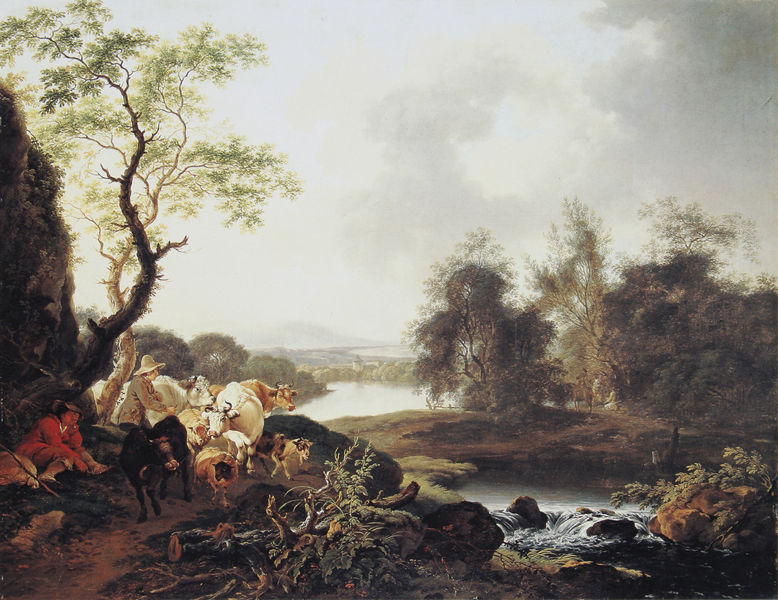
Titel: Flußlandschaft mit Wasserfall, rastendem Wanderer und Hirten mit Kühen, Schafen und Ziege sowie drei Reisenden
Künstler: Ferdinand Kobell
Standort: Mannheim
Institution: Reiß-Museum
Schlagwörter: baum, blau, blätter, dunkel, felsen, gemälde, gewitter, himmel, laub, mann, schatten, wasser, weiß, wolken, bäume, fluss, grün, landschaft, menschen, see, sitzen, teich, ufer, äste, braun, grau, hell, holz, hut, licht, männer, strasse, gras, hund, rot, tier, tiere, weg, wiese, wolke, malerei, mensch, stehen, stein, steine, bild, horn, öl, ast, bach, baumstamm, ebene, erde, ferne, horizont, hügel, kühe, natur, spiegelung, stamm, vieh, busch, büsche, gebüsch, gehen, gewässer, pfad, sonne, land, pflanze, pflanzen, tal, wald, wasserfall, bauern, esel, stock, turm, ruhe, liegen, stab, fels, dunst, herde, kuh, rind, idylle, pause, rast, am fluss, staffage, sturm, detail, hoch, courbet, rinder, bedeckt, idyll, wolkig, chwarz, strudel, geäst, gehölz, hörner, fließen, bau, hirte, hirten, ausruhen, ziege, stumpf, kalb, ziegen, wachsen, weiter, kuhherde, hecken, quelle, überblick, natru, kuhhirte, rückblick, sprudel, hirt, rote jacke, stprudel, tierherde, zentrumsblick, untiefe, landshaft, ltiere